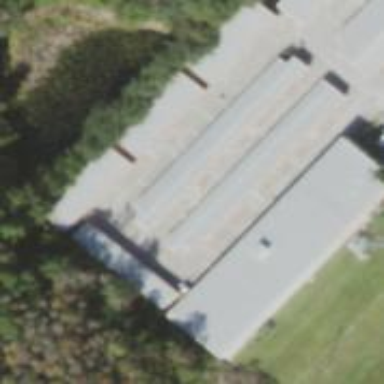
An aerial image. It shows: Building that serves as storage rental shop.